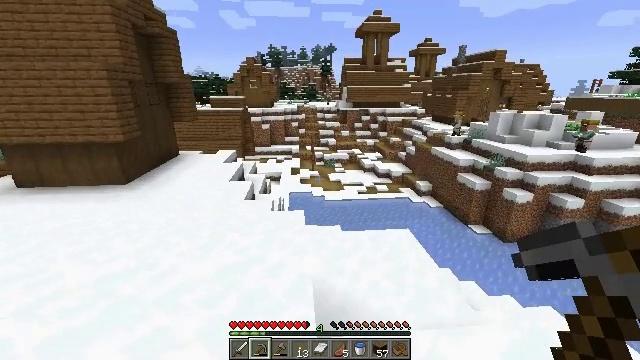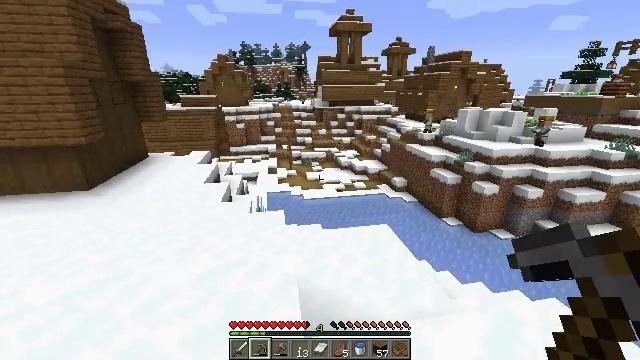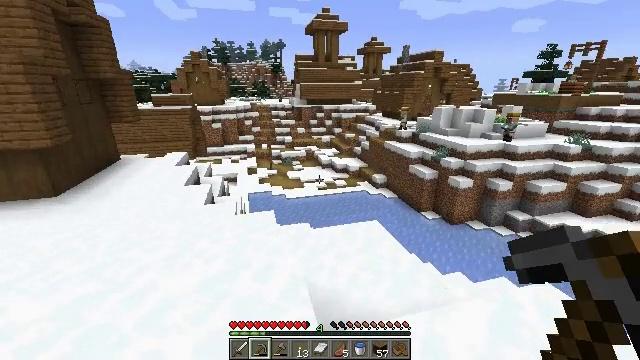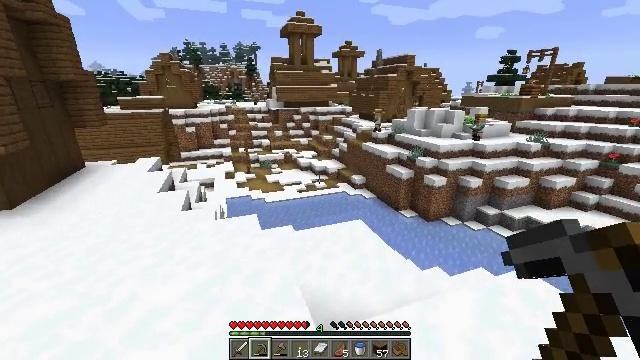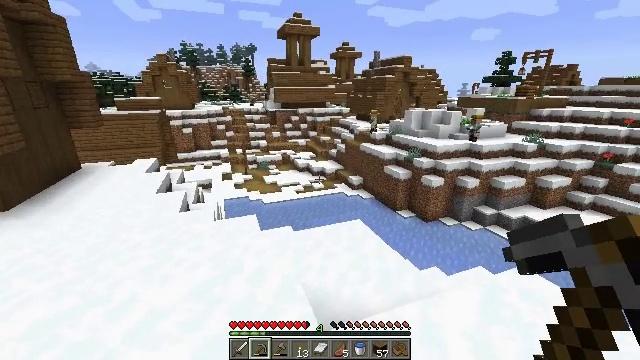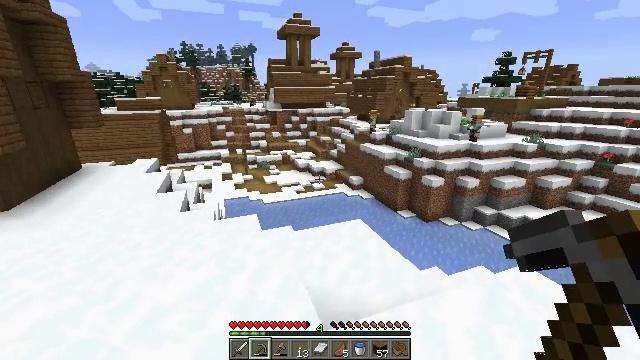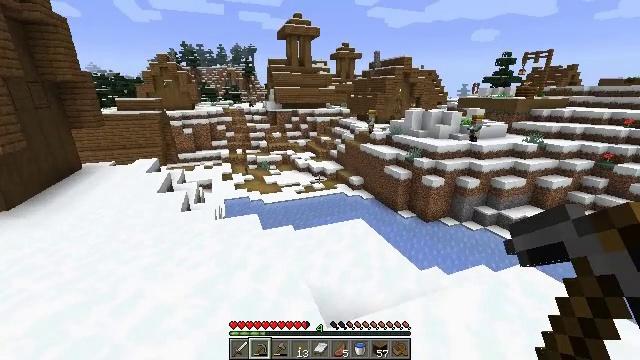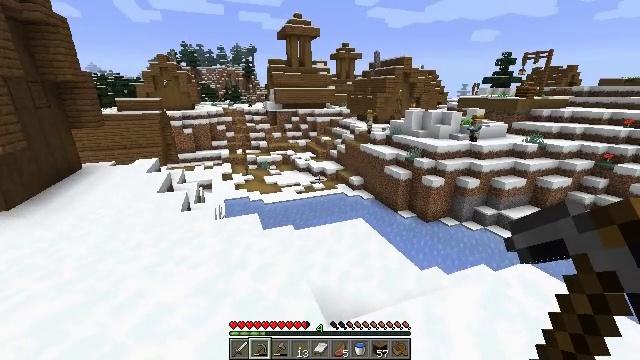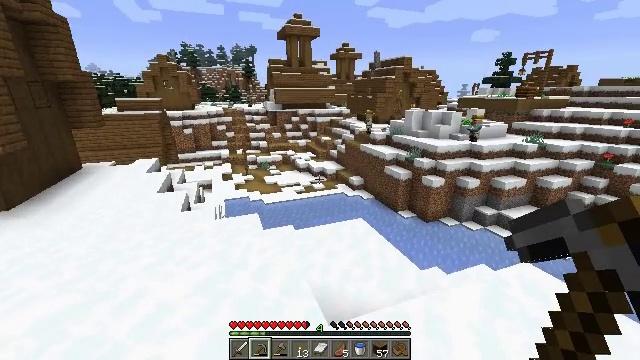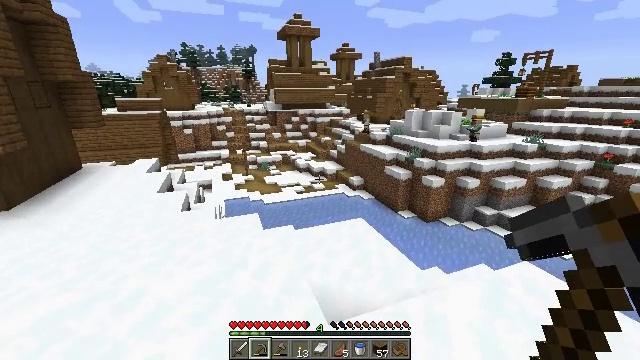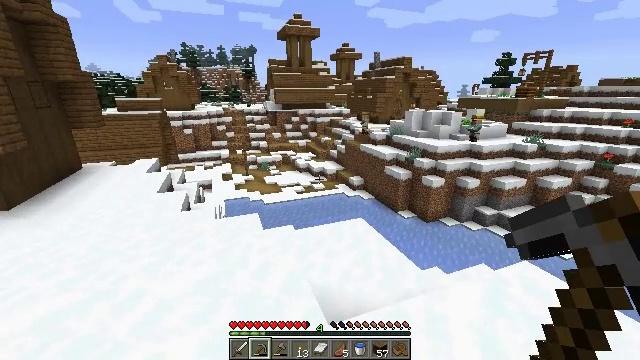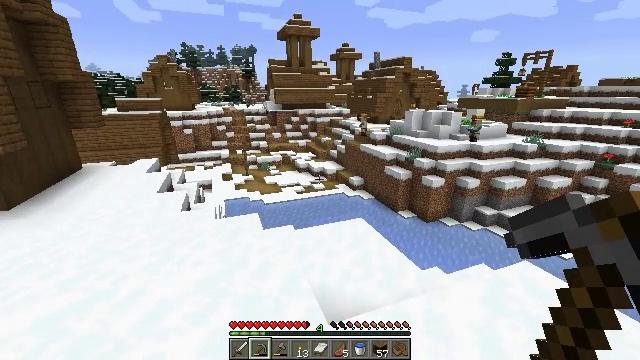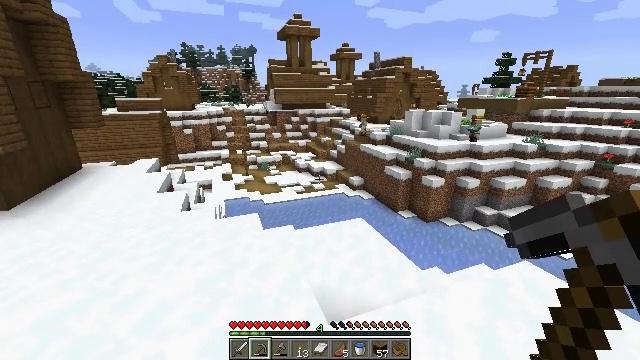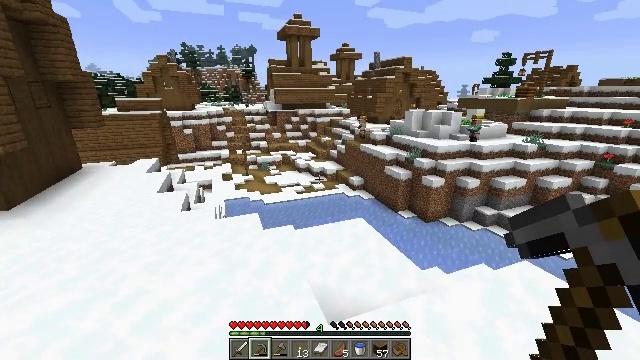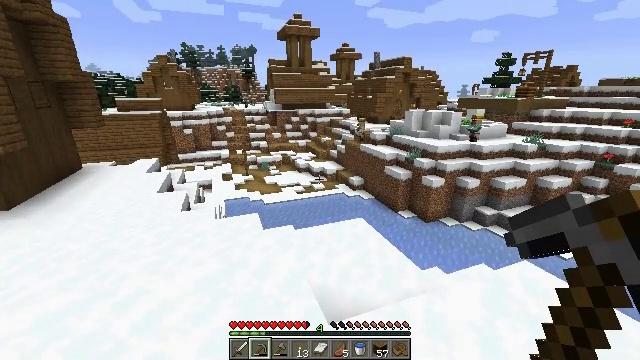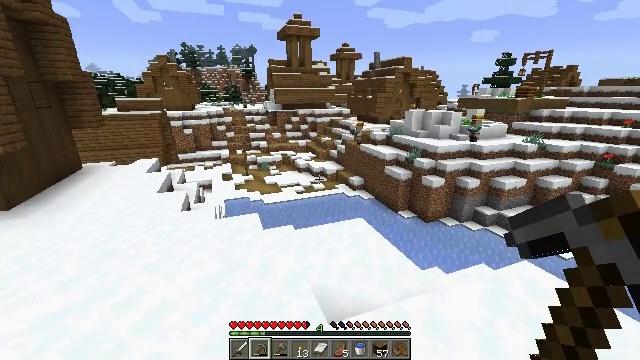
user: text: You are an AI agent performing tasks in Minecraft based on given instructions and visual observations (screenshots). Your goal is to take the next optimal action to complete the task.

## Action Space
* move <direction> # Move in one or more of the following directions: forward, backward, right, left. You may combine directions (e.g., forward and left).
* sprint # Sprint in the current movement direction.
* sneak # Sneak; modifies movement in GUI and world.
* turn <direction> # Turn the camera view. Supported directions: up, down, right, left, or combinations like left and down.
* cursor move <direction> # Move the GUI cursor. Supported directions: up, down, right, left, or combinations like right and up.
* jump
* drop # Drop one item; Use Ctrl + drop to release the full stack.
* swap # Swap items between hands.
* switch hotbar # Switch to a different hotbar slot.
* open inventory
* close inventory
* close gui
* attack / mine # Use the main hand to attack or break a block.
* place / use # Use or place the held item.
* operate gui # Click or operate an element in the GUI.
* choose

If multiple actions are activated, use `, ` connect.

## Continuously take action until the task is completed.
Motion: motion action
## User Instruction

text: Break the lantern to collect it.
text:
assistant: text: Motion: move left, turn right
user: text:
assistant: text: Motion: turn right
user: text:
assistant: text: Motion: turn right
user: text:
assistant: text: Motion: no_op
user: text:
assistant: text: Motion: no_op
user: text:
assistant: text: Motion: no_op
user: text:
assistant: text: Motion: no_op
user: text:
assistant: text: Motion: no_op
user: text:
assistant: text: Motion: no_op
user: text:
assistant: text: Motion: no_op
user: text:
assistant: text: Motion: no_op
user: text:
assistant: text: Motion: no_op
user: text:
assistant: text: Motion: no_op
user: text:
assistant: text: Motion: no_op
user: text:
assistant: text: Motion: no_op
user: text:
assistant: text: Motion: no_op
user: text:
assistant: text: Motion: no_op
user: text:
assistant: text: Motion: no_op
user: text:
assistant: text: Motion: no_op
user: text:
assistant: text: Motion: no_op
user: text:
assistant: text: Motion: no_op
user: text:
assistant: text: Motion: no_op
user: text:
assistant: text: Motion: no_op
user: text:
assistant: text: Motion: no_op
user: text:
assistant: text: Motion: no_op
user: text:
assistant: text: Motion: no_op
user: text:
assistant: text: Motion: no_op
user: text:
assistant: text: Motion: no_op
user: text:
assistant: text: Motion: no_op
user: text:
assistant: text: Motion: no_op